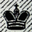
Piece: bK